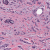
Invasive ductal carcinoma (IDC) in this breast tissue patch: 1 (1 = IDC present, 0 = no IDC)